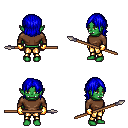
a pixel art fantasy rpg character, female body template, orc, green skin, brown long-sleeve shirt, gold greaves, blue long bangs hairstyle, gold gloves, spear, four views (front, back, left, right), 2x2 character sprite sheet, small pixel art, hard edges, no anti-aliasing